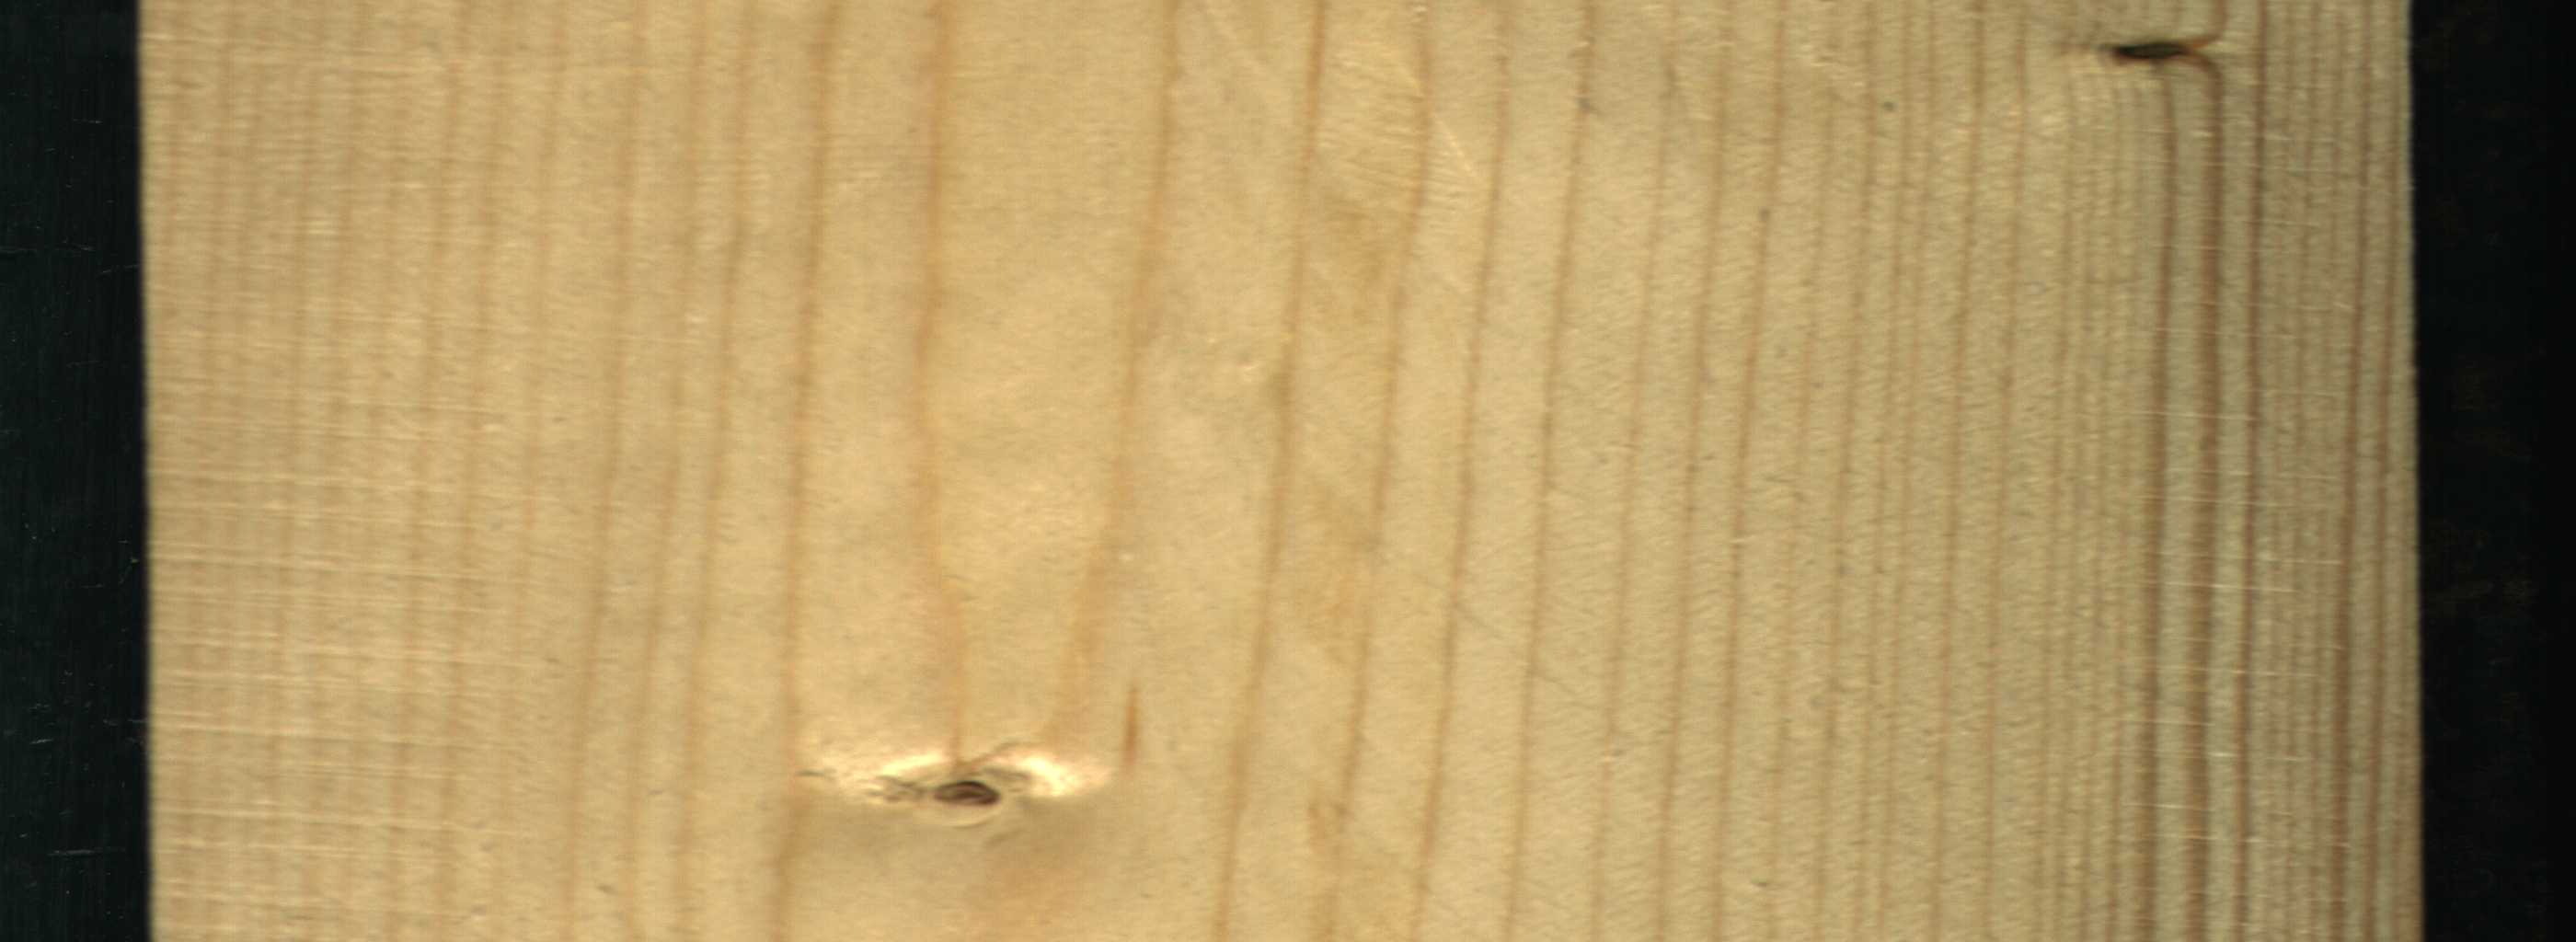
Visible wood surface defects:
Dead_Knot
Dead_Knot